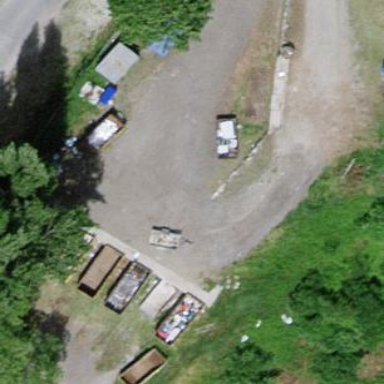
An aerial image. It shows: Recycling centre providing amenities for recycling.